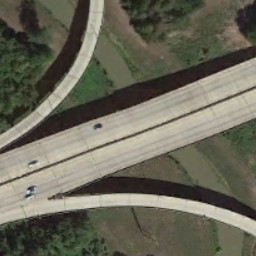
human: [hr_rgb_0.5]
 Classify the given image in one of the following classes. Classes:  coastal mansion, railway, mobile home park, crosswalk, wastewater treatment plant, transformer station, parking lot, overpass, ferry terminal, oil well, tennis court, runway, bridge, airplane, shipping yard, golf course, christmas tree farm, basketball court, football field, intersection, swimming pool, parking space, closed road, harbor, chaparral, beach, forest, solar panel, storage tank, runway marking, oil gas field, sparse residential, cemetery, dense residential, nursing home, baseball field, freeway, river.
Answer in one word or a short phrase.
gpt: overpass